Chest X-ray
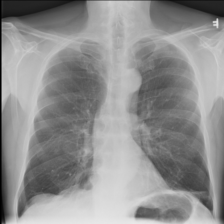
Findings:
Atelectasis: negative
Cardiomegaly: negative
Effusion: negative
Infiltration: negative
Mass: negative
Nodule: negative
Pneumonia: negative
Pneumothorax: negative
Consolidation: negative
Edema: negative
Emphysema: negative
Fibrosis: negative
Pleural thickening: negative
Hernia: negative